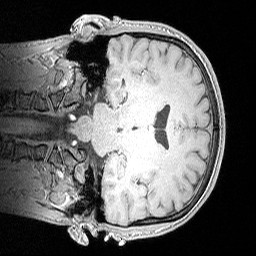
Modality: MP2RAGE
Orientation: coronal
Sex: male
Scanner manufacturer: siemens
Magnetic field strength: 3 T
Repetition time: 5 s
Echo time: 0.00292 s